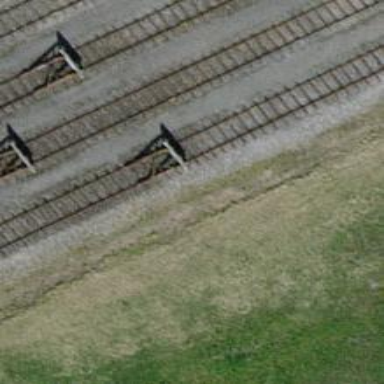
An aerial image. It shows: Railway buffer stop.